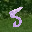
Label: 5